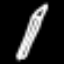
Label: pencil